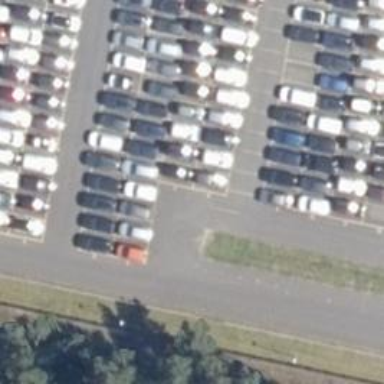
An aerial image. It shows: Parking aisle designated as service road.